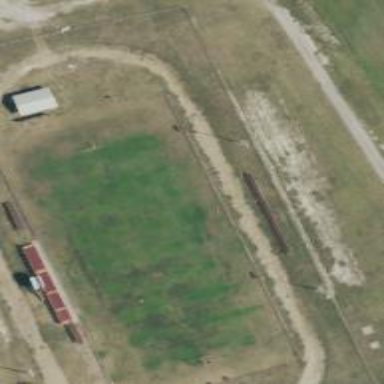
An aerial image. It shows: American football pitch for leisure and sport activities.